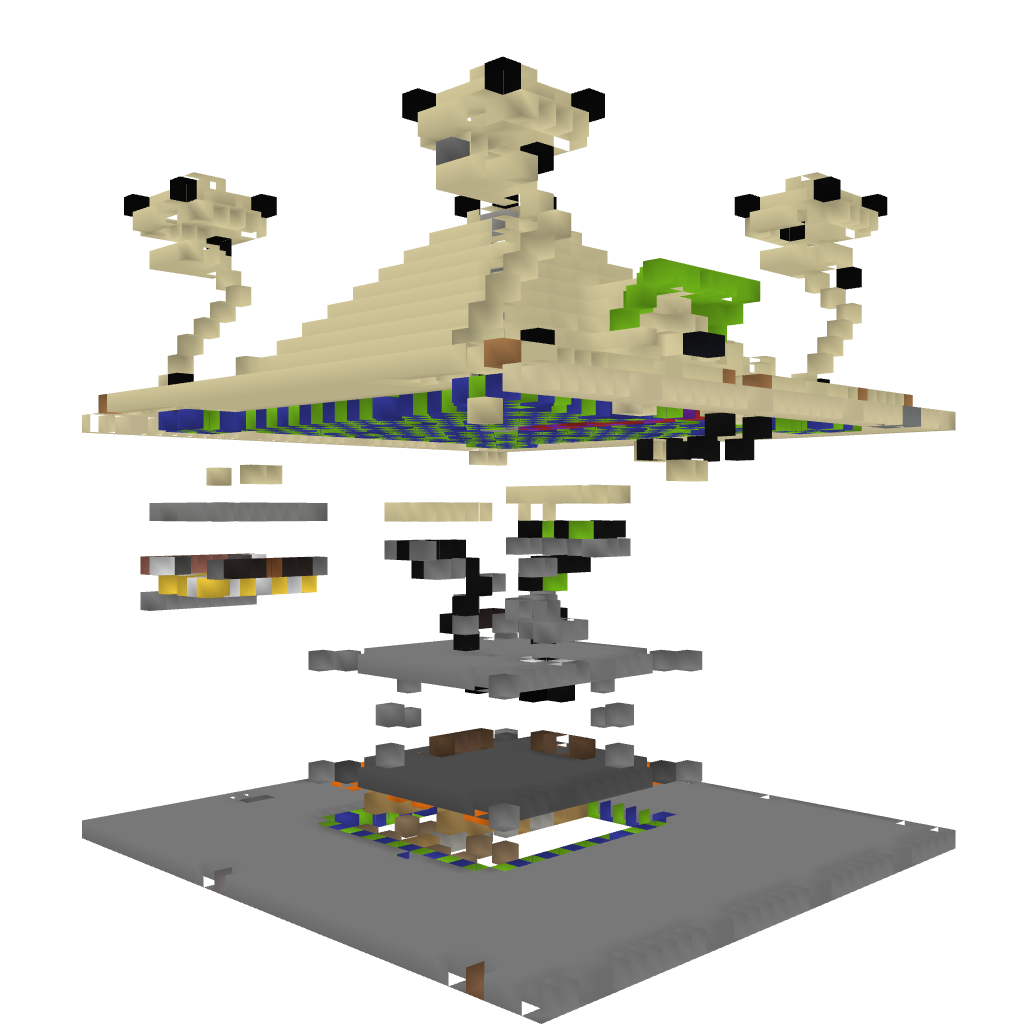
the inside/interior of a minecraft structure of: PartyTemple